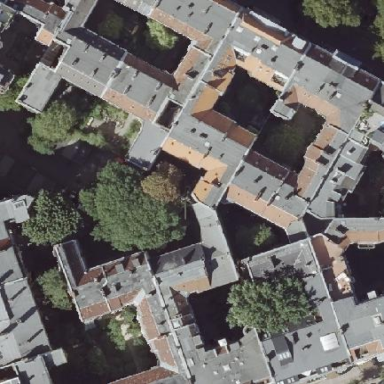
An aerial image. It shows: Residential building with unique double saltbox roof shape.